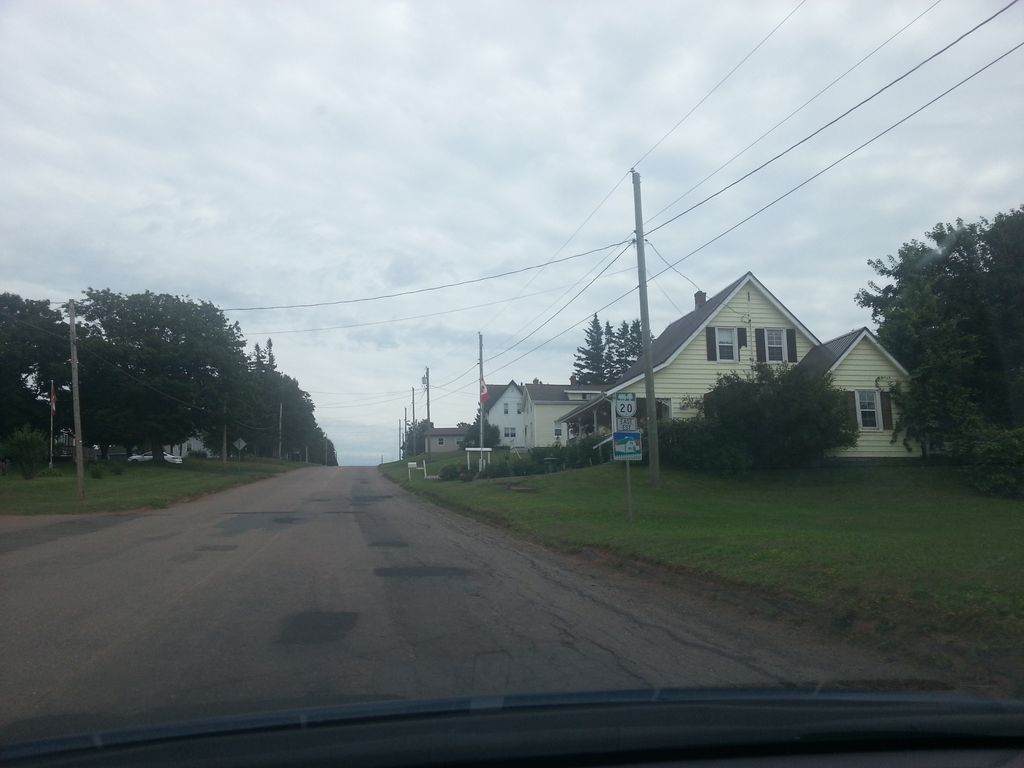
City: charlottetown